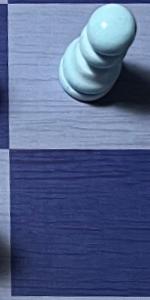
Label: Empty